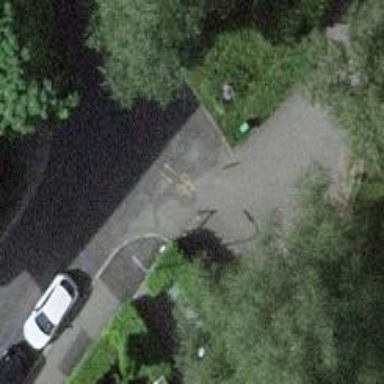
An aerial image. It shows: Bollard.